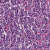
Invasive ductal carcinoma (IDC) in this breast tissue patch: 1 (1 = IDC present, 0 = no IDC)